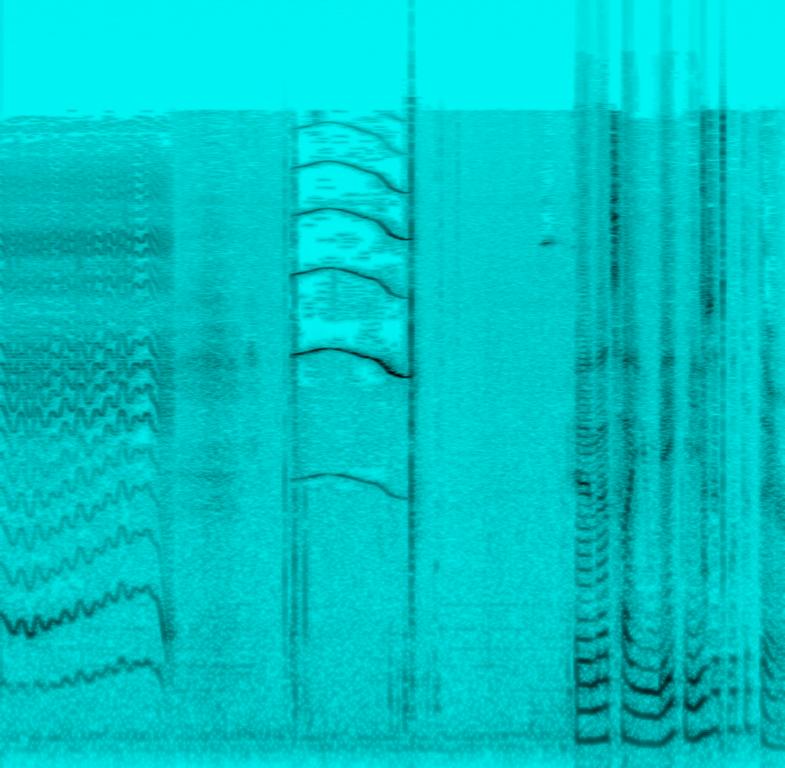
This is an instrumental jam recording. There is a mini theremin being played at a high pitch. It is making vibrating and squeaking sounds. There is an instructive male voice speaking. There is an eerie feel to the sound. This recording could be sampled for use in beat-making.